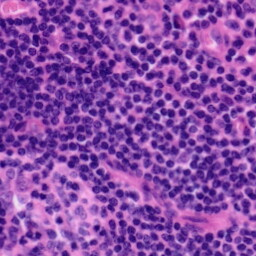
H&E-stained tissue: Tonsil